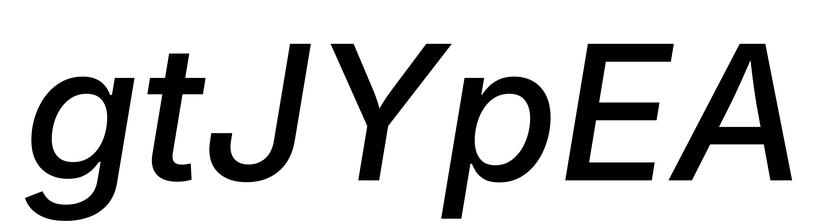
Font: Inter-Italic_Medium_Italic